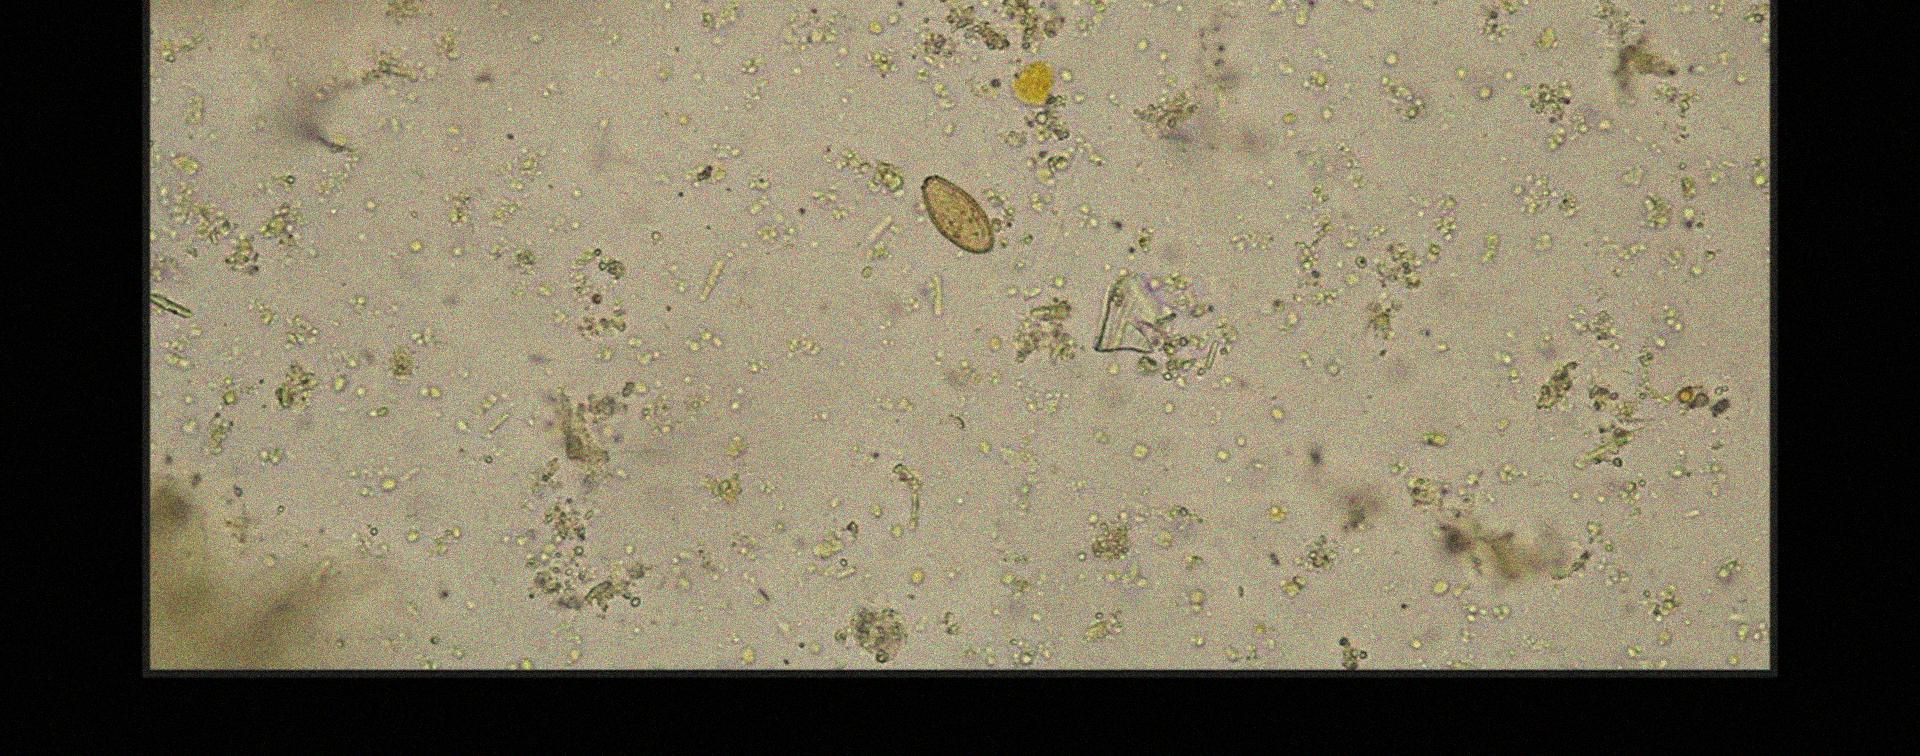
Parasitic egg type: Opisthorchis viverrine